Interaction volume radius: 5 \u00c5
Interaction volume height: 15 \u00c5
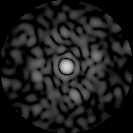
Disorder parameter: 0.8075